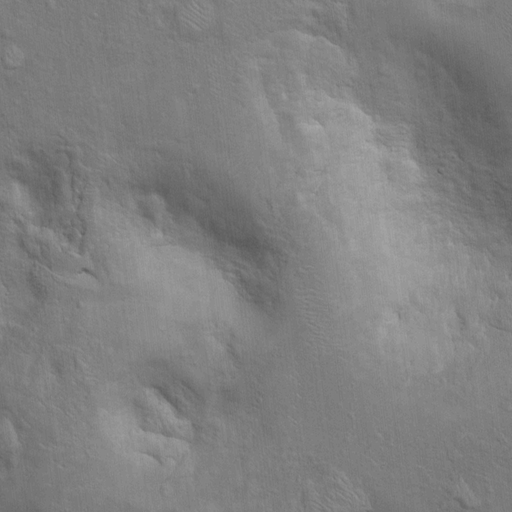
Objects detected: cone, cone, cone, cone, cone